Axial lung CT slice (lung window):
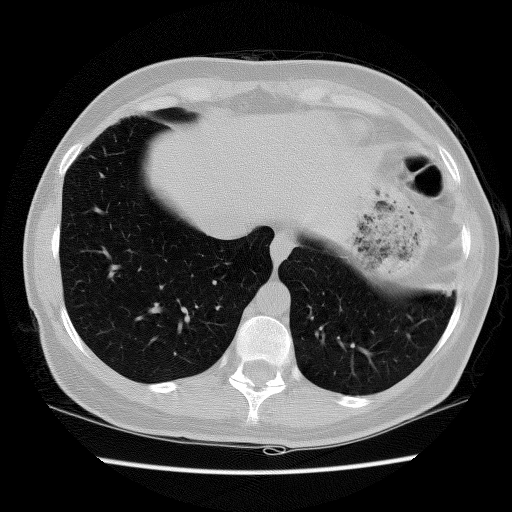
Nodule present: yes
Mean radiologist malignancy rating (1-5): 3